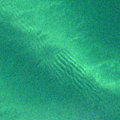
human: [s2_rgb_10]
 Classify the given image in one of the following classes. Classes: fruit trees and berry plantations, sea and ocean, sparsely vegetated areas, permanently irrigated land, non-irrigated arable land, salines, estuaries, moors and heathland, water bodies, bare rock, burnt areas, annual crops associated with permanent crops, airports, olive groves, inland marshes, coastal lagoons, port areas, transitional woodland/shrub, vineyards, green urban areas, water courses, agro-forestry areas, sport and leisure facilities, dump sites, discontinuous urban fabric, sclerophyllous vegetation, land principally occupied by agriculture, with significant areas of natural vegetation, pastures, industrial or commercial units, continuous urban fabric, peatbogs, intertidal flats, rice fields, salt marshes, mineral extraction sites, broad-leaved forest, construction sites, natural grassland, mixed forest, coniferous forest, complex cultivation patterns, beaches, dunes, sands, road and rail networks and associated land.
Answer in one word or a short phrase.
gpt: sea and ocean